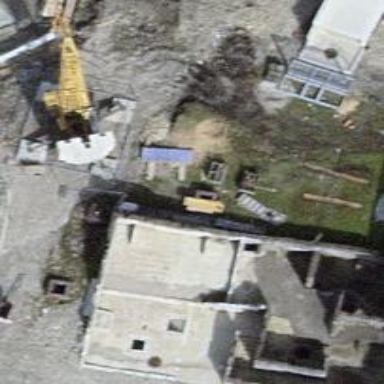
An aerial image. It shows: Ruins of building.